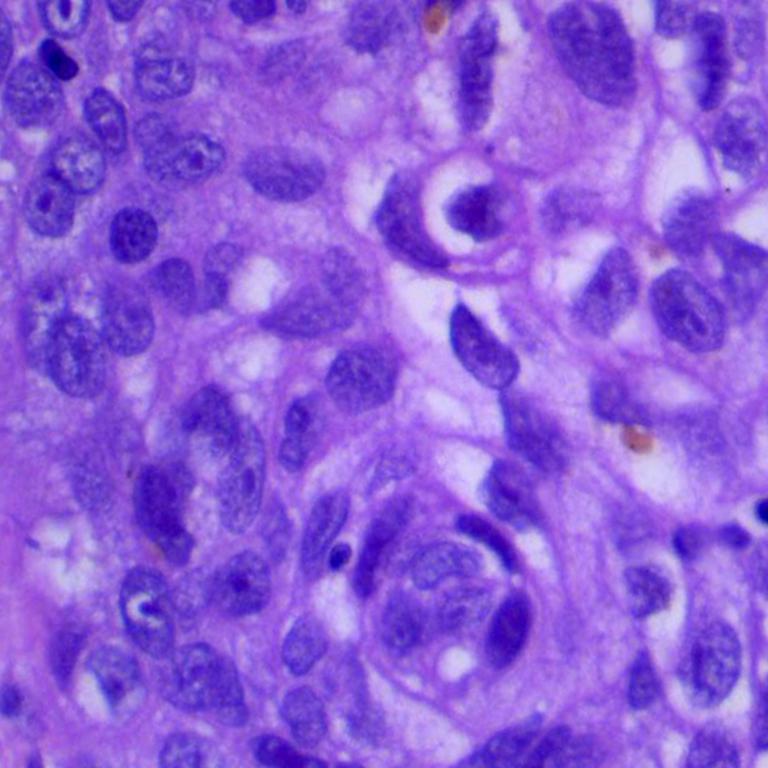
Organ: lung
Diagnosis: squamous carcinomas